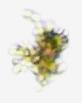
Label: Detritus